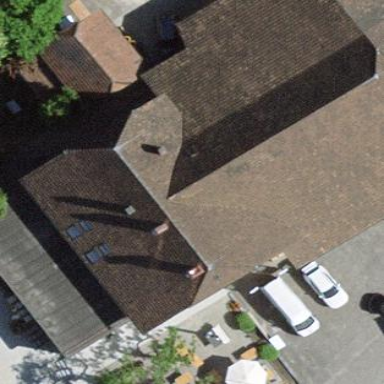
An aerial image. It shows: Building that is combination of restaurant and hotel.